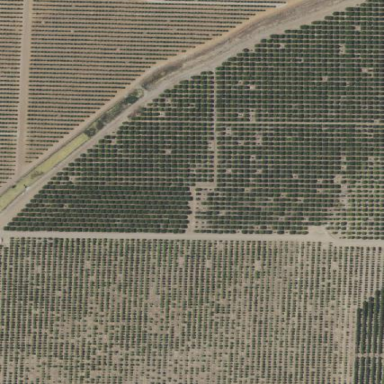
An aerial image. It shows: Orange orchard with beautiful orange trees.